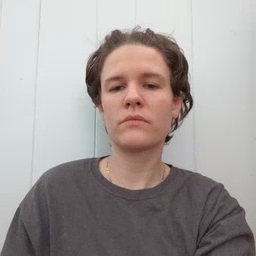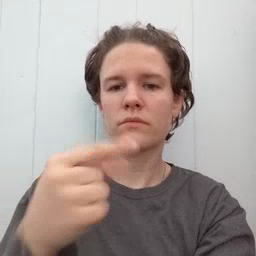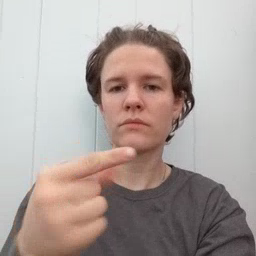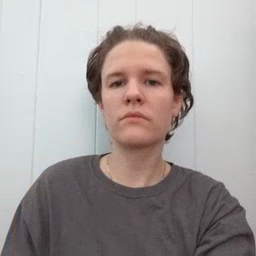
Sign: green